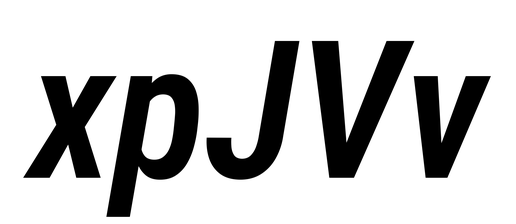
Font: Roboto-Italic_Condensed_SemiBold_Italic